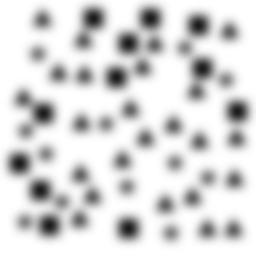
Squares: 12
Triangles: 24
Stars: 12
Total shapes: 48